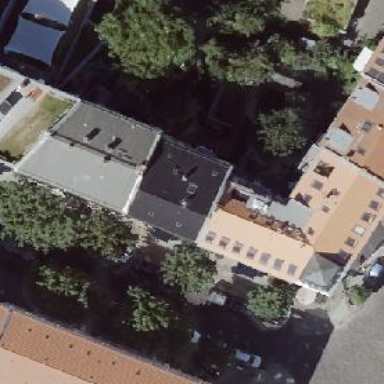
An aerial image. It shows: Gabled roof on building that houses apartments.